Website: home-depot
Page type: review-order
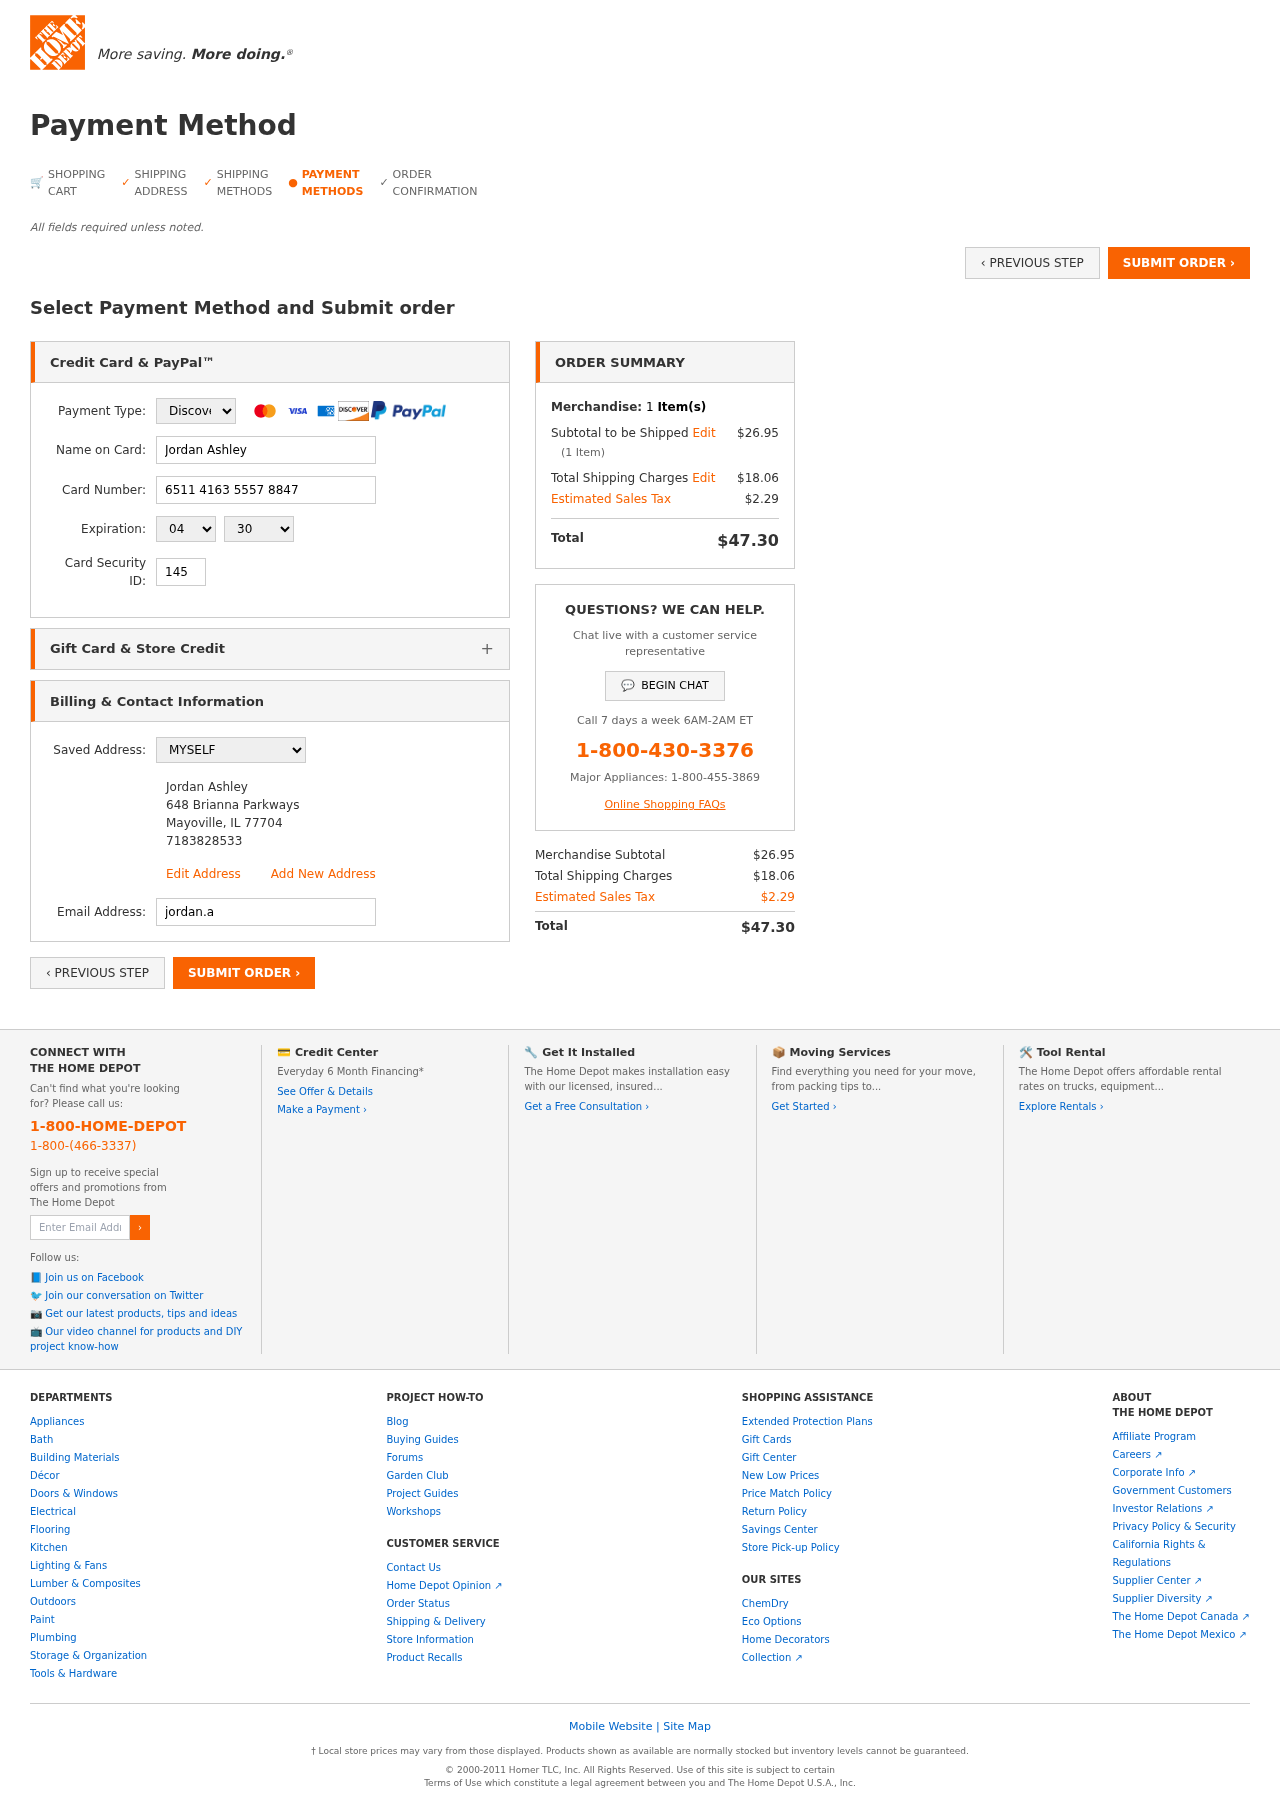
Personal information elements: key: PII_CARD_CVV
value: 145
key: PII_CARD_EXPIRY_MONTH
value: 04
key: PII_CARD_EXPIRY_YEAR
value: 30
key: PII_CARD_NUMBER
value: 6511 4163 5557 8847
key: PII_CARD_TYPE
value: Discover
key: PII_EMAIL
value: jordan.ashley@yahoo.com
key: PII_FULLNAME
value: Jordan Ashley
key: PII_FULLNAME2
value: Jordan Ashley
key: PII_STREET2
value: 648 Brianna Parkways
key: PII_CITY2
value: Mayoville
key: PII_STATE_ABBR2
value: IL
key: PII_POSTCODE2
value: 77704
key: PII_PHONE2
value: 7183828533
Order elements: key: ORDER_NUM_ITEMS
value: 1
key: ORDER_SUBTOTAL
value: $26.95
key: ORDER_NUM_ITEMS2
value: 1
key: ORDER_SHIPPING_COST
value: $18.06
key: ORDER_TAX
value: $2.29
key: ORDER_TOTAL
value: $47.30
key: ORDER_SUBTOTAL2
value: $26.95
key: ORDER_SHIPPING_COST2
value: $18.06
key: ORDER_TAX2
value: $2.29
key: ORDER_TOTAL2
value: $47.30